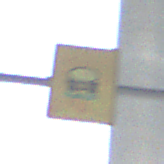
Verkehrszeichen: FahrzeugeMitWassergefaehrdenderLadungOhnePfeilsymbol
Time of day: MorningAfternoon
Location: Outdoor (Urban)
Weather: PartlyCloudy
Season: NotSpecified
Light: Natural